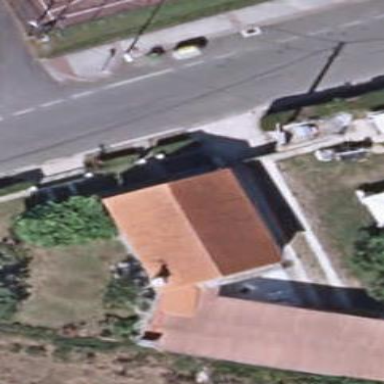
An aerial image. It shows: Simple and straightforward house.